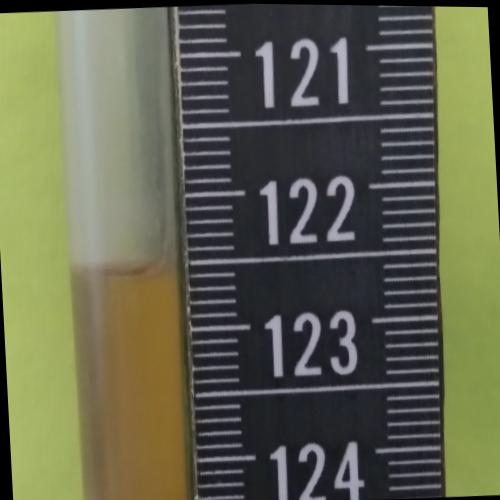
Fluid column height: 122.5 cm